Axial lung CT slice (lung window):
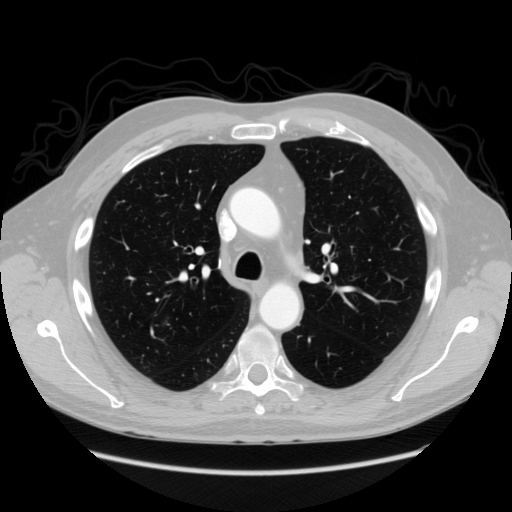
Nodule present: no